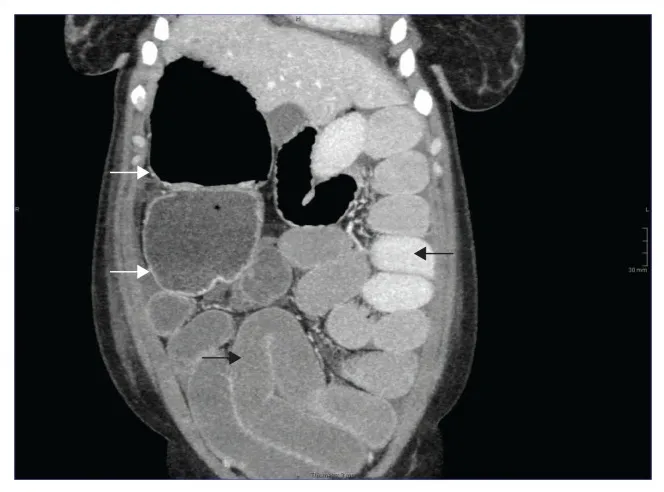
Coronal contrast-enhanced CT image showing multiple dilated loops of small bowel (black arrow) and a massively dilated caecum and proximal ascending colon (white arrows).
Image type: radiology (ct)